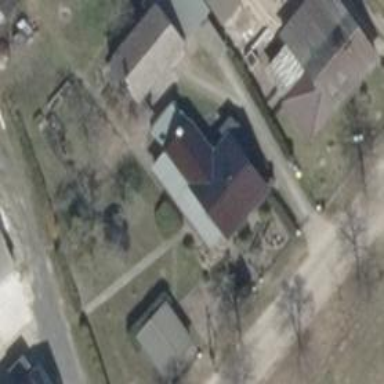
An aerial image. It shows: Simple house.